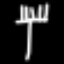
Label: fork